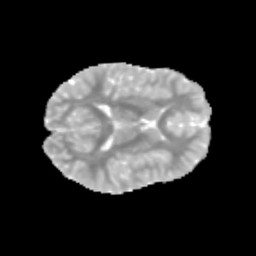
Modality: MD
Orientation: axial
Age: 9
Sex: female
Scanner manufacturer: siemens
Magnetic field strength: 3 T
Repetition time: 3.8 s
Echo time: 0.07 s